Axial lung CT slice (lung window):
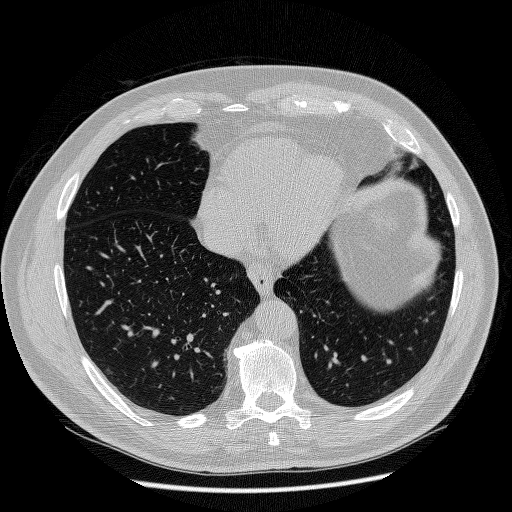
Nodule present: no